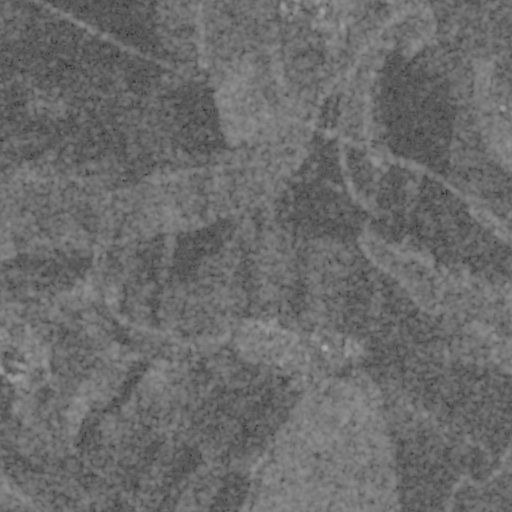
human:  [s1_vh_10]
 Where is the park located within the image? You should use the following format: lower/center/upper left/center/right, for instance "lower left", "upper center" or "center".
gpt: The park is located in the upper left of the image.
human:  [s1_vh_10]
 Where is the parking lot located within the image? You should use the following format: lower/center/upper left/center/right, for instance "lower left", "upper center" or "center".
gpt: The parking lot is located in the upper left of the image.
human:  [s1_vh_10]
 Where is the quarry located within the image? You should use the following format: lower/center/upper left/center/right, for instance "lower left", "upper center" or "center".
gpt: There is no quarry in the image.

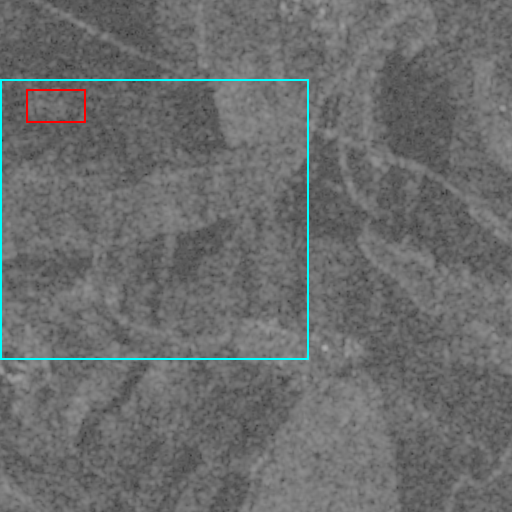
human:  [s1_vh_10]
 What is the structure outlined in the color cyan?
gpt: The structure outlined in cyan is a crop field.
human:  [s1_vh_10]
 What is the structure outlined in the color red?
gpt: The structure outlined in red is a park.
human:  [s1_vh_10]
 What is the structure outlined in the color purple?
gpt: There is no purple outline.